Question: How to Make Circle with Four Color in Java?

My way stuck until this step.
'''
import java.awt.*;
import java.awt.event.*;
import java.awt.geom.*;
public class CircleDraw extends Frame {
Shape circle = new Ellipse2D.Float(100.0f, 100.0f, 100.0f, 100.0f);
Shape square = new Rectangle2D.Double(100, 100,100, 100);
public void paint(Graphics g) {
Graphics2D ga = (Graphics2D)g;
ga.draw(circle);
ga.setPaint(Color.green);
ga.fill(circle);
ga.setPaint(Color.red);
ga.draw(square);
}
public static void main(String args[]) {
Frame frame = new CircleDraw();
frame.addWindowListener(new WindowAdapter(){
public void windowClosing(WindowEvent we){
System.exit(0);
}
});
frame.setSize(300, 250);
frame.setVisible(true);
}
}
'''
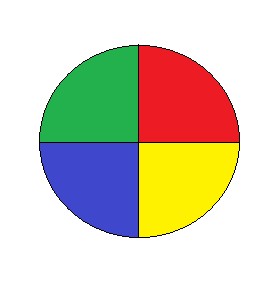
Answer: You can use 'java.awt.geom.Arc2D' to draw slices of the Circle
see below code ,
'''
import java.awt.*;
import java.awt.event.*;
import java.awt.geom.*;
public class CircleDraw extends Frame {
public void paint(Graphics g) {
Graphics2D ga = (Graphics2D) g;
ga.setPaint(Color.YELLOW);
Arc2D arc2D4 = new Arc2D.Double(100.0f, 100.0f, 100.0f, 100.0f, 90, 270, Arc2D.PIE);
ga.fill(arc2D4);
ga.draw(arc2D4);
ga.setPaint(Color.GREEN);
Arc2D arc2D1 = new Arc2D.Double(100.0f, 100.0f, 100.0f, 100.0f, 90, 90d, Arc2D.PIE);
ga.fill(arc2D1);
ga.draw(arc2D1);
ga.setPaint(Color.RED);
Arc2D arc2D2 = new Arc2D.Double(100.0f, 100.0f, 100.0f, 100.0f, 360, 90d, Arc2D.PIE);
ga.fill(arc2D2);
ga.draw(arc2D2);
ga.setPaint(Color.BLUE);
Arc2D arc2D3 = new Arc2D.Double(100.0f, 100.0f, 100.0f, 100.0f, 180, 90d, Arc2D.PIE);
ga.fill(arc2D3);
ga.draw(arc2D3);
}
public static void main(String args[]) {
Frame frame = new CircleDraw();
frame.addWindowListener(new WindowAdapter() {
public void windowClosing(WindowEvent we) {
System.exit(0);
}
});
frame.setSize(300, 250);
frame.setVisible(true);
}
}
'''
out put will look like this !
<URL>